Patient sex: M
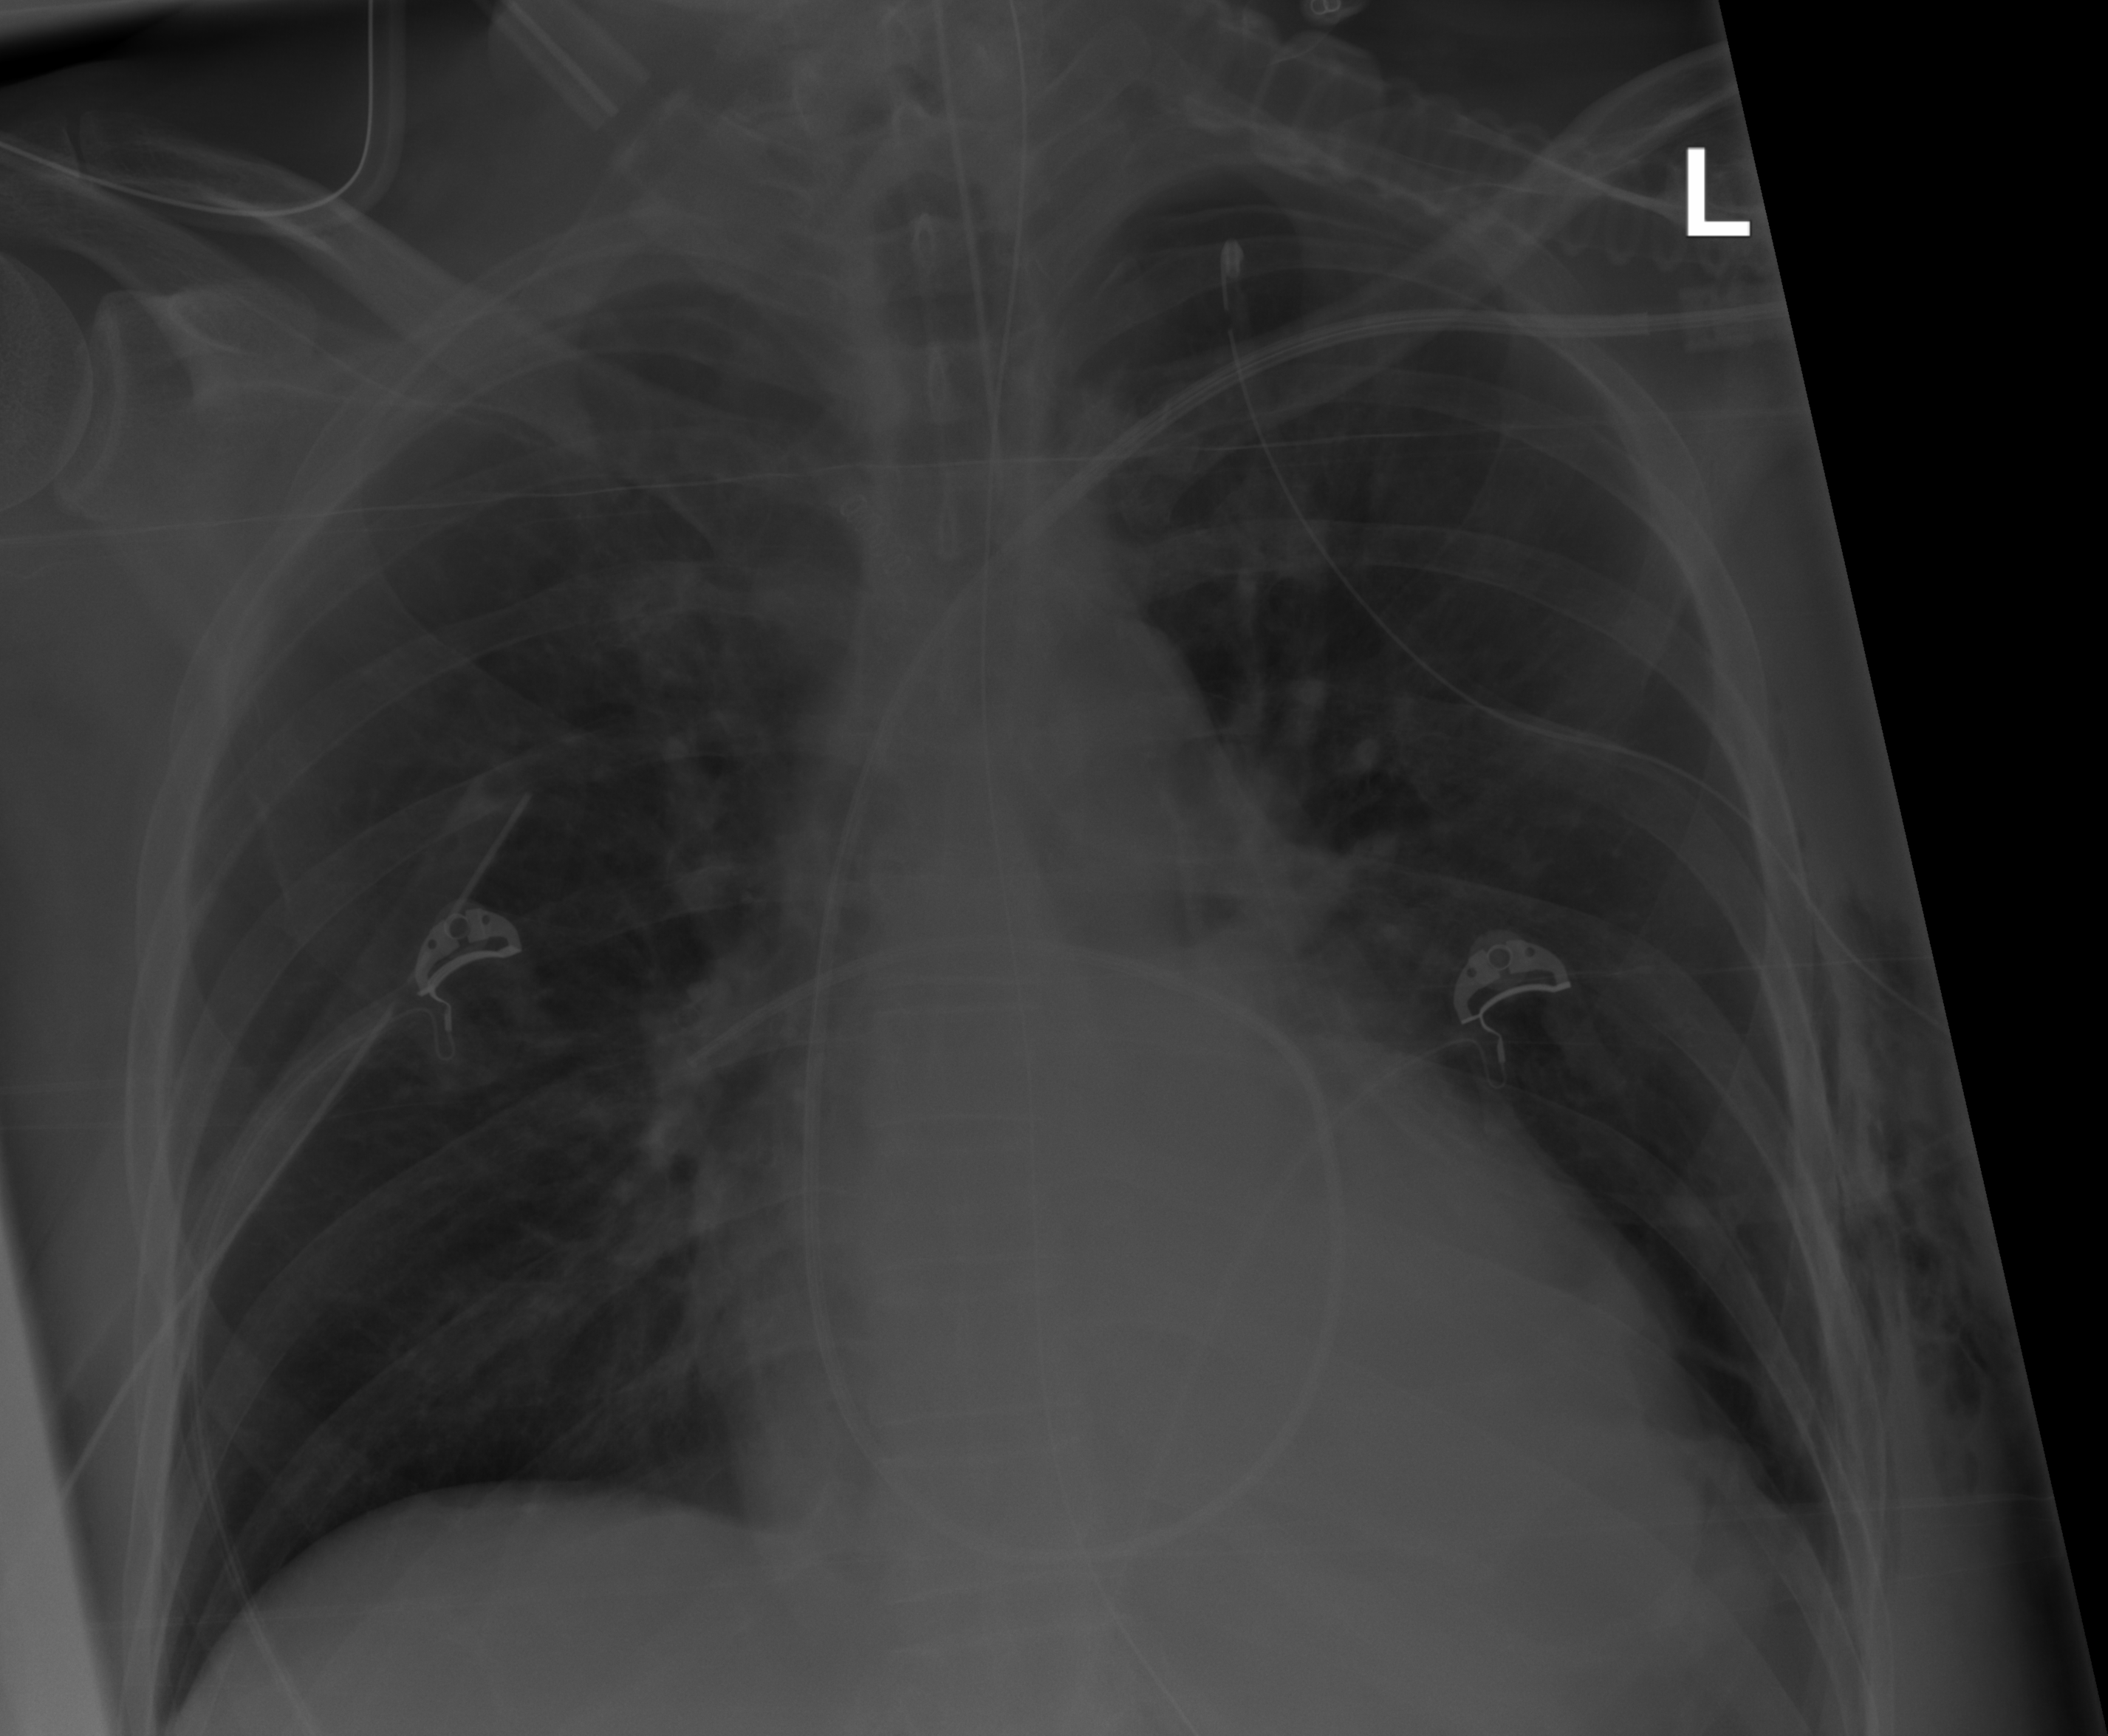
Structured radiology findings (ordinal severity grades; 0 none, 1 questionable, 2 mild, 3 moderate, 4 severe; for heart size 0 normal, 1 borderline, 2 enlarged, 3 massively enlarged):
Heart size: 2
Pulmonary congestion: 2
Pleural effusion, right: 0
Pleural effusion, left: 0
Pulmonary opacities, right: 0
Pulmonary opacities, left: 0
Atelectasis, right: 0
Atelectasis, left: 2